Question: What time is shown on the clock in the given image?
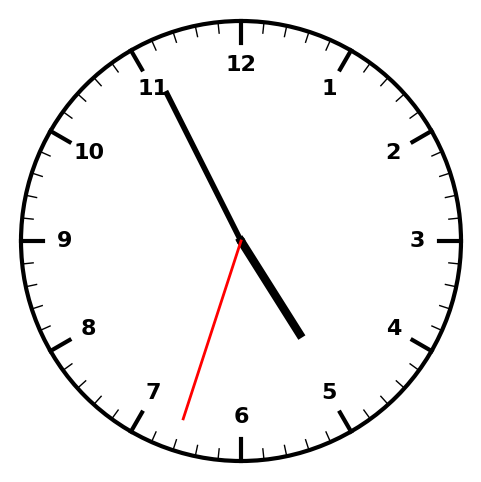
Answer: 04:55:33